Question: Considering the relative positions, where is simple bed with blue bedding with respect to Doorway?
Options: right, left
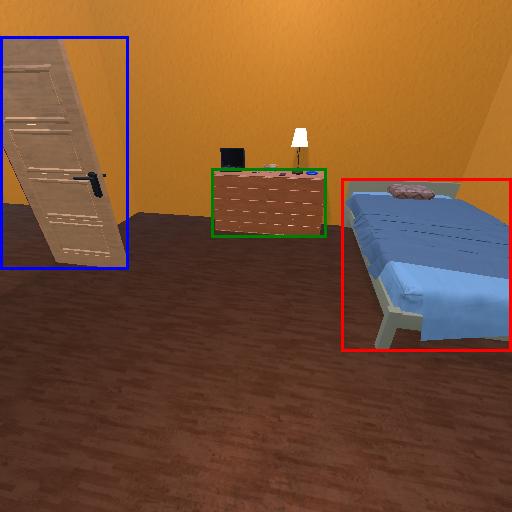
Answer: right